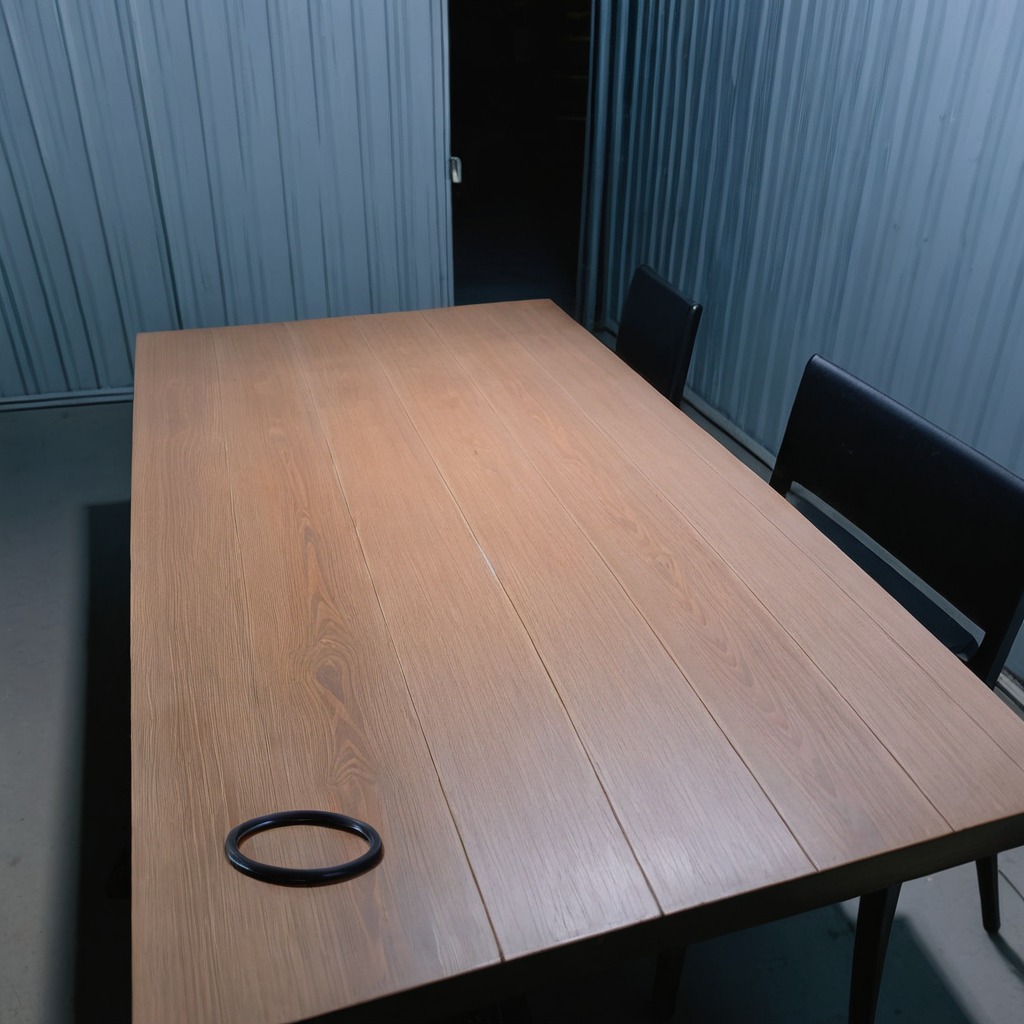
A rubber O-ring is lying on the old table in the garage at twilight.